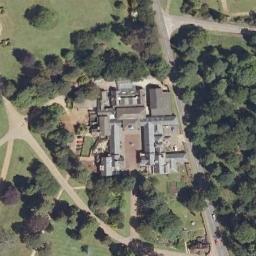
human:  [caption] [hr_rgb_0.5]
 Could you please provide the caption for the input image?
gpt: The palace is surrounded by trees .

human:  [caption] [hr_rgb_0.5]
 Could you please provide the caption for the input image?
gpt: The gray palace with some palaces of different sizes is surrounded by a grove of trees .

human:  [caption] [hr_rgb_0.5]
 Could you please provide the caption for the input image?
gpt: The palace is on the grass surrounded by trees .

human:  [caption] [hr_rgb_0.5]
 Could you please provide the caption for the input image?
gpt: There are several trees near the palace .

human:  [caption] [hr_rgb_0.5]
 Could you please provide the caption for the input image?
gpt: There are many green trees around the palace .